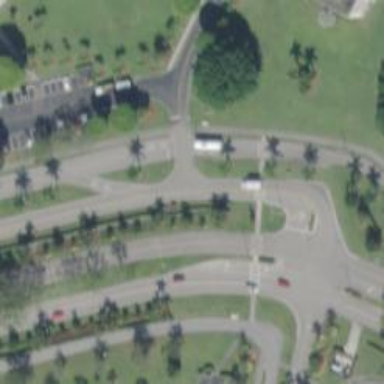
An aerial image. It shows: Busway road.